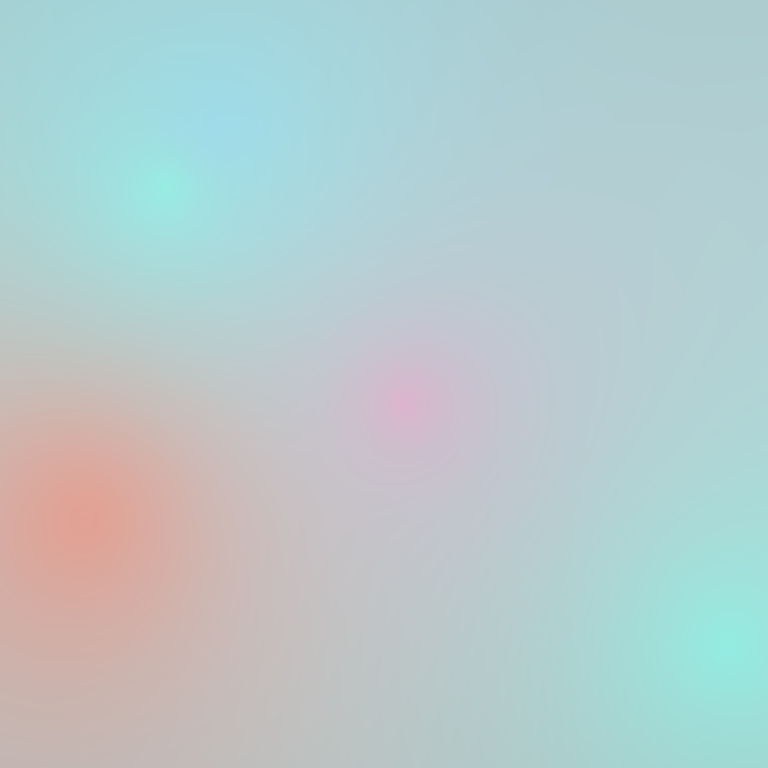
Abstract light effect, smooth gradient from soft blue to gentle pink, calm atmosphere, diffuse glow, no room, no furniture, no objects.